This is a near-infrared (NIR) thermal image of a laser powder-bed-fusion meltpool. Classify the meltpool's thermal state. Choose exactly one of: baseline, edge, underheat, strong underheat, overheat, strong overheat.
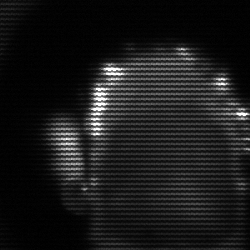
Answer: baseline